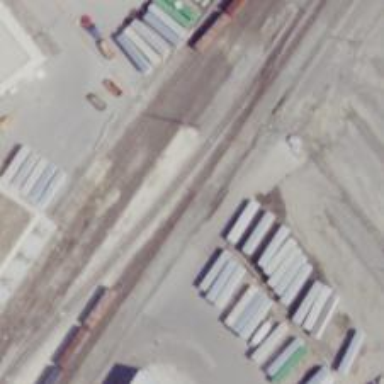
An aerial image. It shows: Railway spur service.